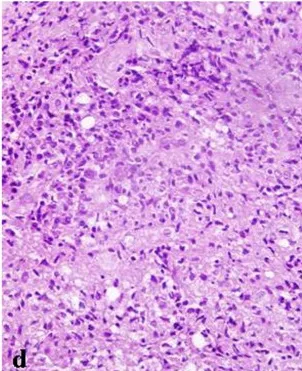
Photomicrograph of bone marrow trephine biopsy (case 1) shows hypocellular marrow spaces with 70% of fat cells. One of the focuses shows an area of bone marrow necrosis punctuated by hyperchromatic blasts and histiocytes (c, d). Hematoxylin and eosin stain, a x40; b x400; c x40; d x400.
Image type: pathology (h&e)